Field crop: maize
Growth stage: 2
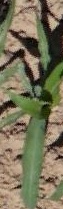
Species: maize